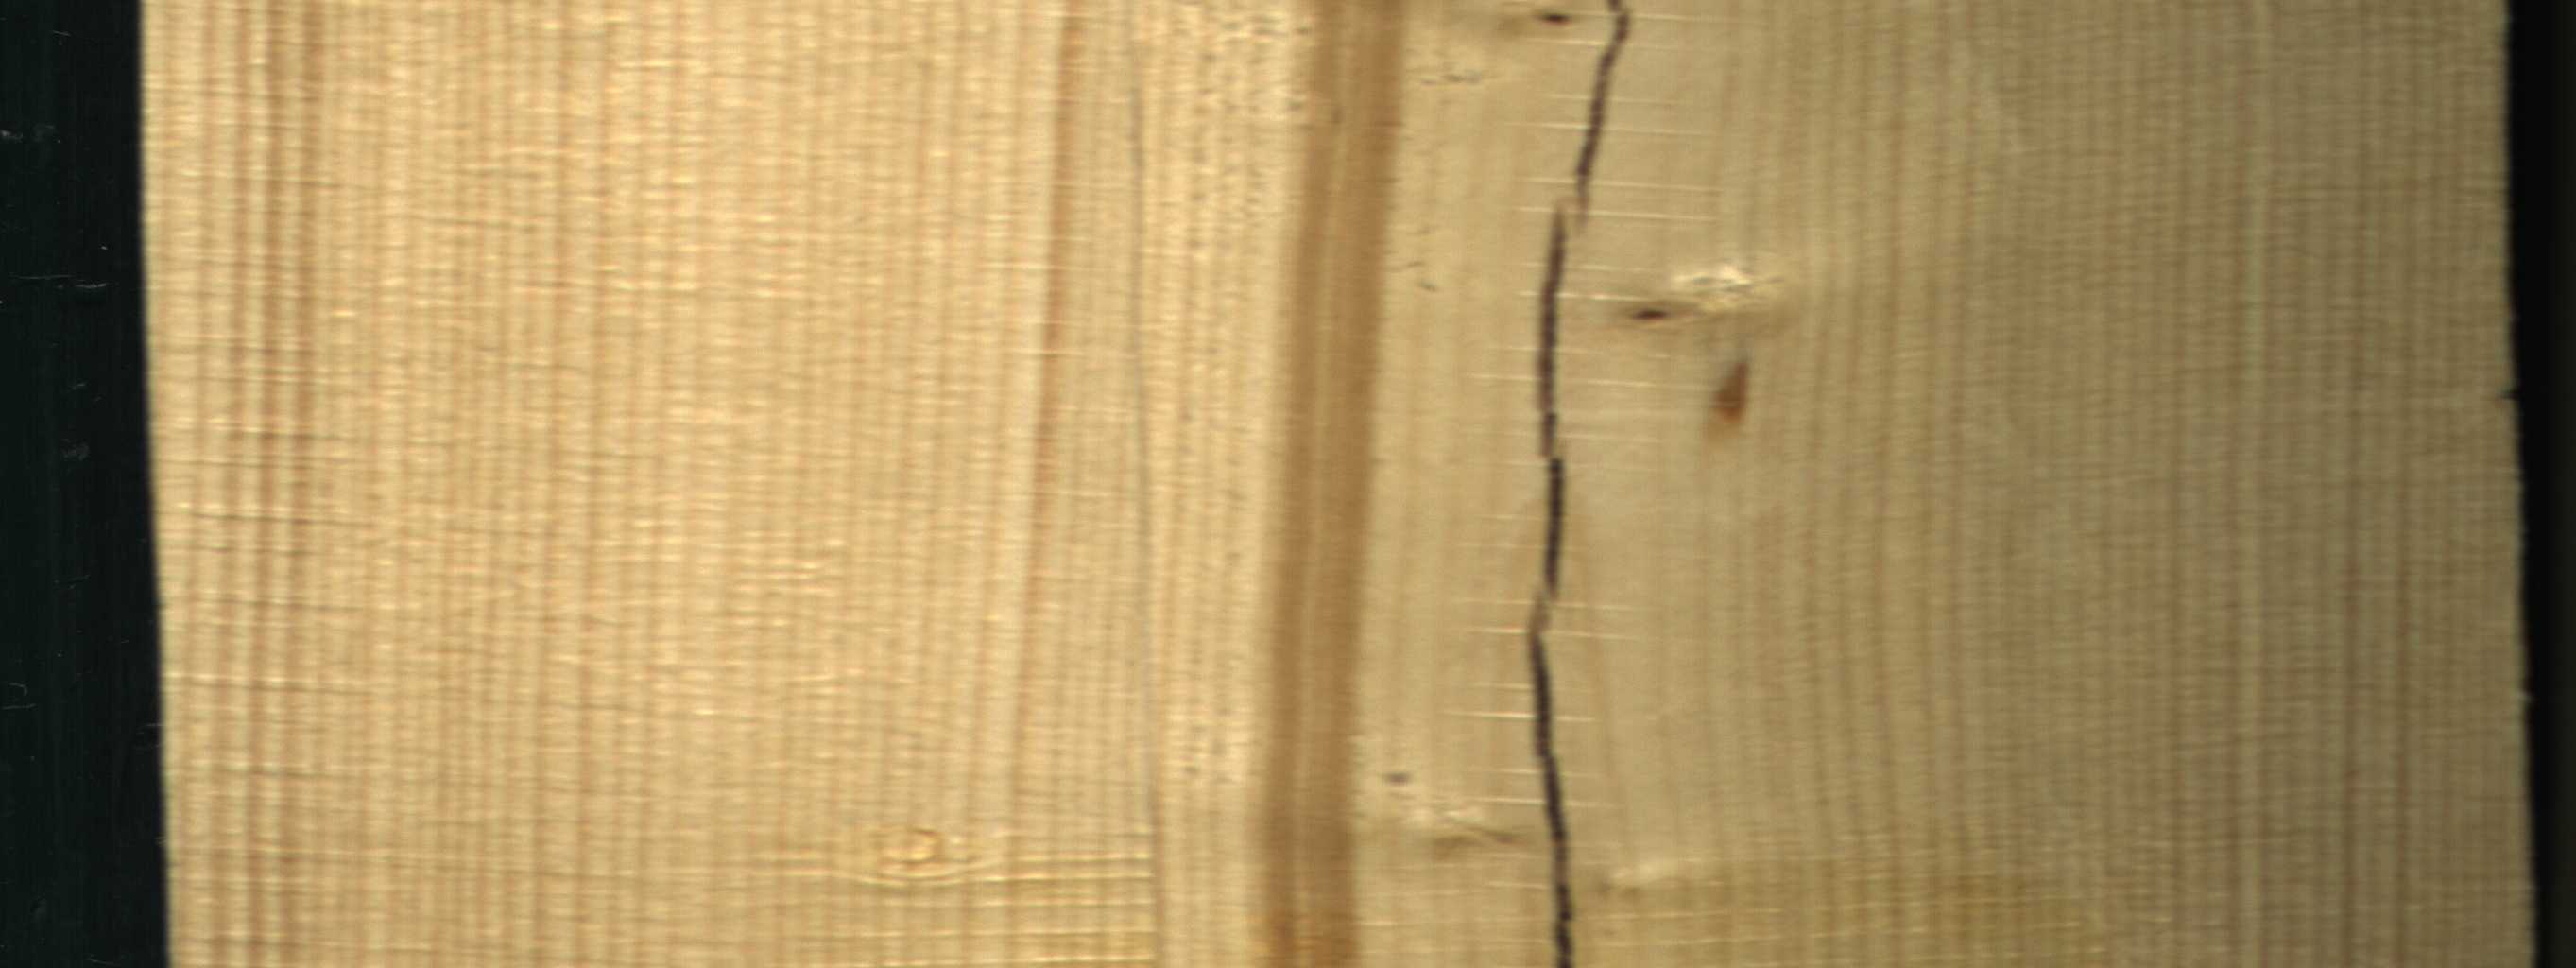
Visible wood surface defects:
resin
Crack
Crack
Live_Knot
Live_Knot